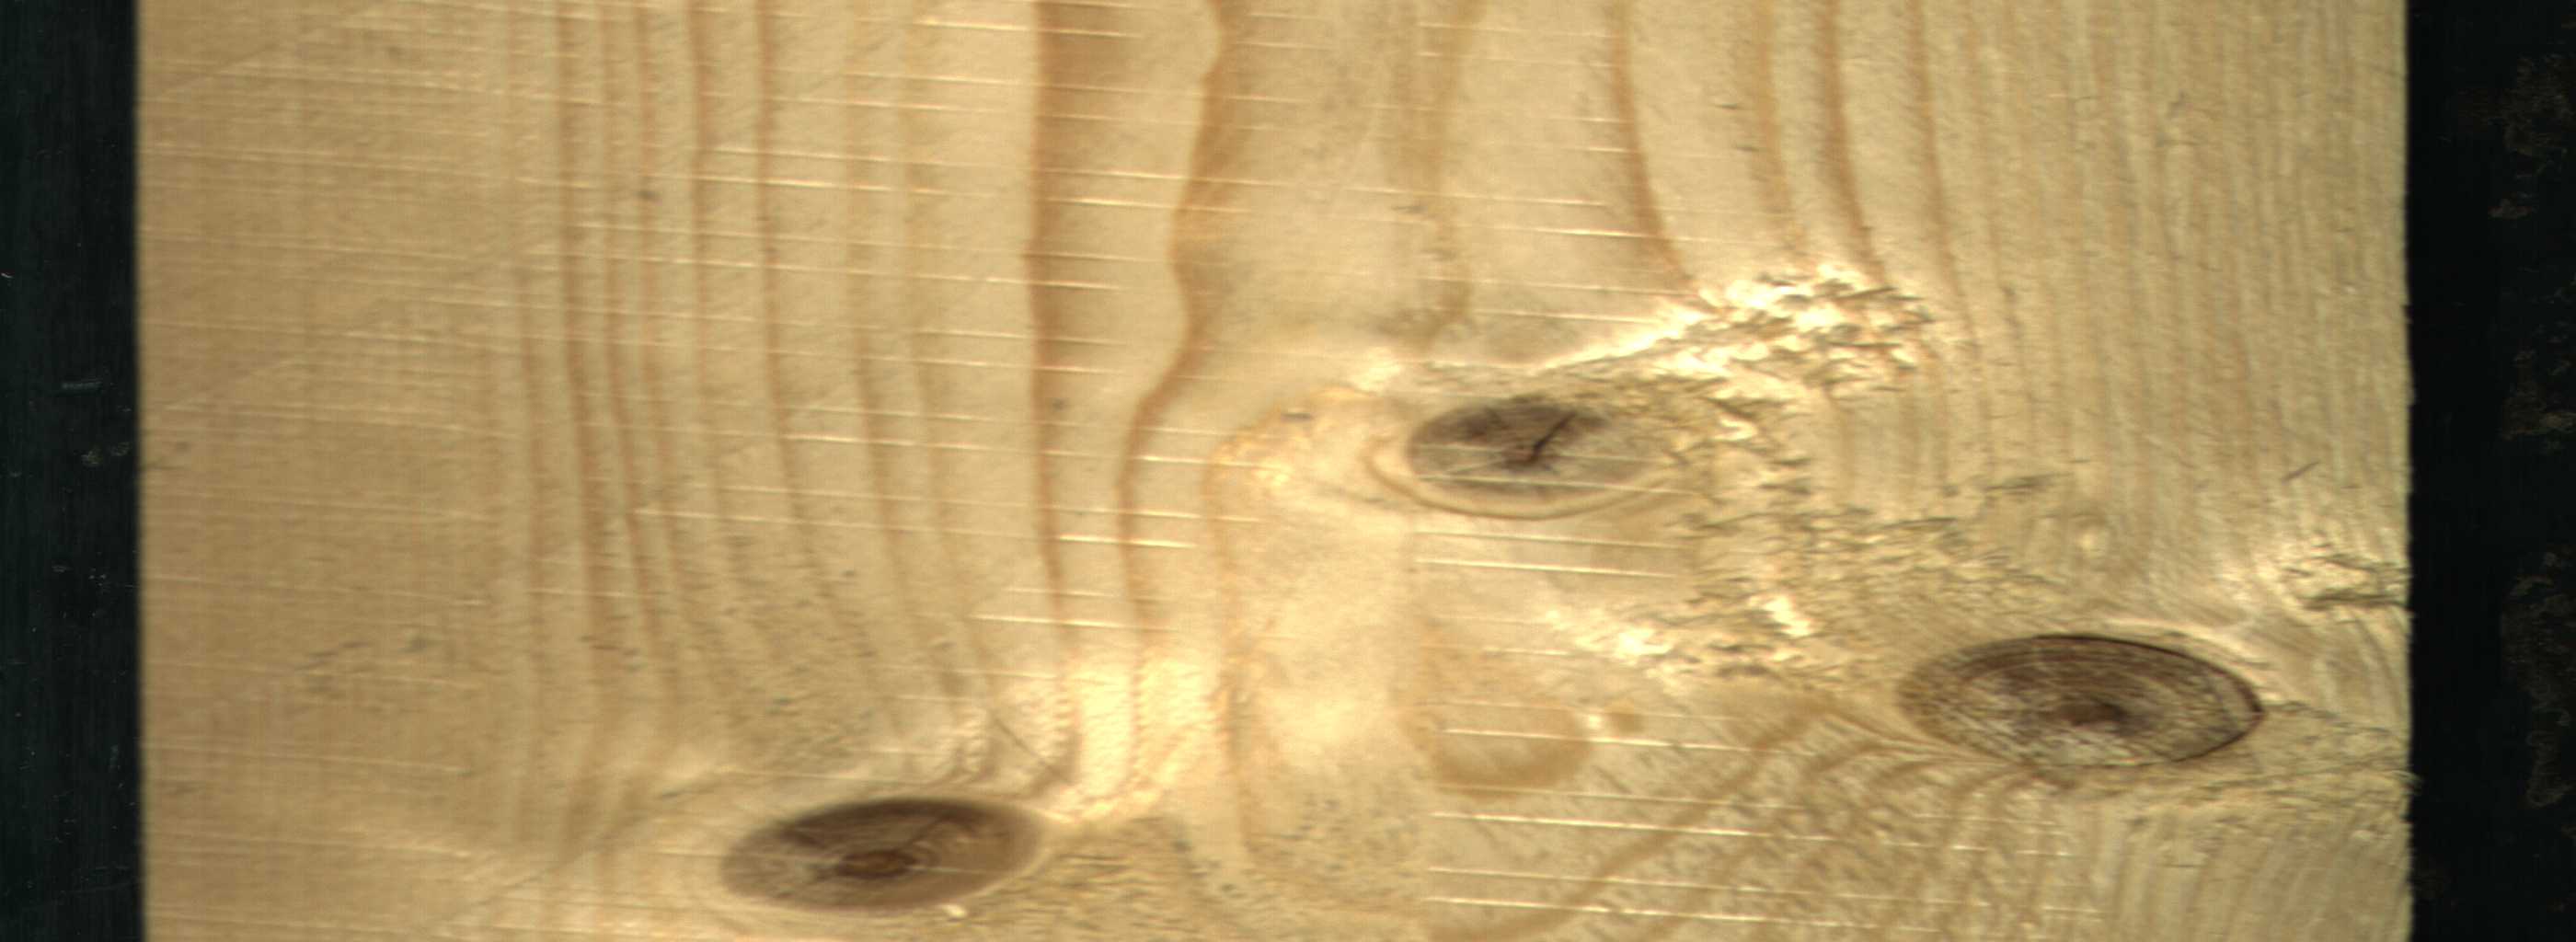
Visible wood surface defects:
knot_with_crack
knot_with_crack
Dead_Knot